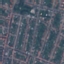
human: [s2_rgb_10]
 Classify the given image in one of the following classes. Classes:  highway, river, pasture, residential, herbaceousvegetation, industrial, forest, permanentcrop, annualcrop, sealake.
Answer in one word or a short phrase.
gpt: Residential